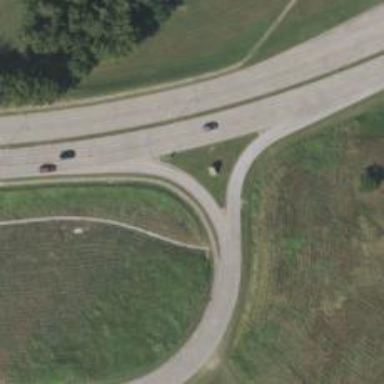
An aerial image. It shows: Secondary link road.